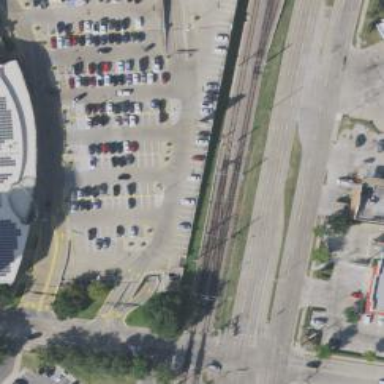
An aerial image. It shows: Light rail electrified with contact line.